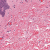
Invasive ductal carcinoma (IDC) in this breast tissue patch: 0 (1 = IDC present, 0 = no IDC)